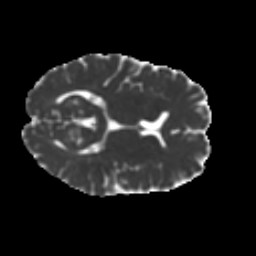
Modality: MD
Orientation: axial
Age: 52
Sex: female
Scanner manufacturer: ge
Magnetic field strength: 3 T
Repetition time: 7.8 s
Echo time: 0.0608 s